Question: I'm not really skilled with javascript and I want to add text to a div when a variabel is 1 or 0. I'm not sure if a function is necessary. I'm trying it like this:
'''
var alertt = document.getElementById('Alert');
if(:="OUT_MachineActive": == 1) // Value that gives 1 or 0
{
alertt.style.backgroundColor = 'green';
alertt.firstChild.data = "NO ERROR";
}
if(:="OUT_MachineActive": == 0)
{
alertt.style.backgroundColor = 'red';
alertt.firstChild.data = "ERROR!!! Shredder1 is off!";
}
</script>
'''

It's working but the text, I would like to have the text "Shredder1 is off!" on the 2nd line. Like this:
ERROR!!!!
Shredder1 is off!
I already tried something like:
'''
alertt.firstChild.data = "ERROR!!!" + <br /> + "Shredder1 is off!";
'''
But that isn't working.
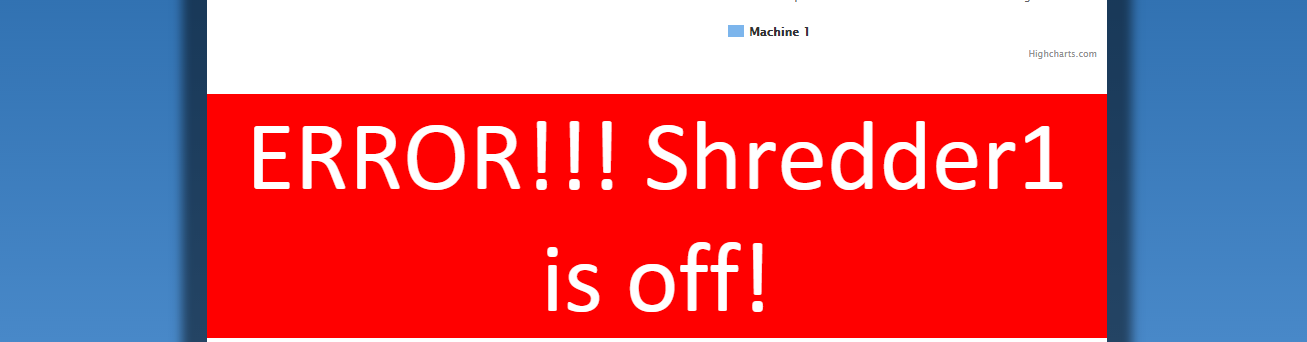
Answer: You can use jQuery and do it.
'''
var error = 1;
$showErr = $('#show-error');
if (error === 0) {
$showErr.css('background-color', 'green');
$showErr.html('No Error!');
} else {
$showErr.css('background-color', 'red');
$showErr.html('Error!<br>Some Text');
}
'''
'''
<script src="https://ajax.googleapis.com/ajax/libs/jquery/2.1.1/jquery.min.js"></script>
<div id="show-error">
</div>
'''
While using jQuery is optional it would make your development a lot easier.
The line break works here because I am passing it as a html string and that gets inserted into the DOM.